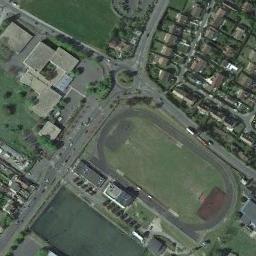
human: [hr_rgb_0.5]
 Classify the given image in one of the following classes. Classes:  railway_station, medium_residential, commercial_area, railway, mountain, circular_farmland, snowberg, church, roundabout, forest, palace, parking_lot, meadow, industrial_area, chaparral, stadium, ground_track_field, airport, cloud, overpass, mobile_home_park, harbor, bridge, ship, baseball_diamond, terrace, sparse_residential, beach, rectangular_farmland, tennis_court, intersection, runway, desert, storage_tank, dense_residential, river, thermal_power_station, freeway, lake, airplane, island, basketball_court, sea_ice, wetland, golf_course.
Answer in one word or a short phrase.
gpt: ground_track_field